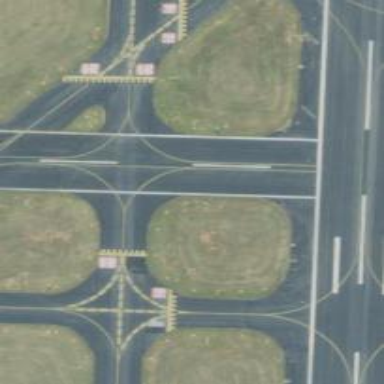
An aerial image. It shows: Image of taxiway at airport.